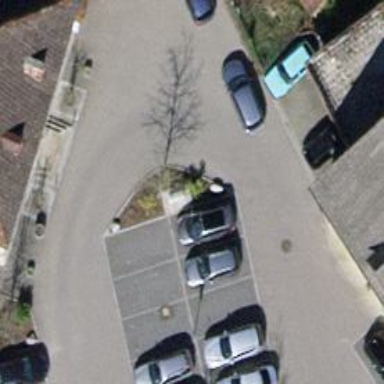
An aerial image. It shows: Charging station.